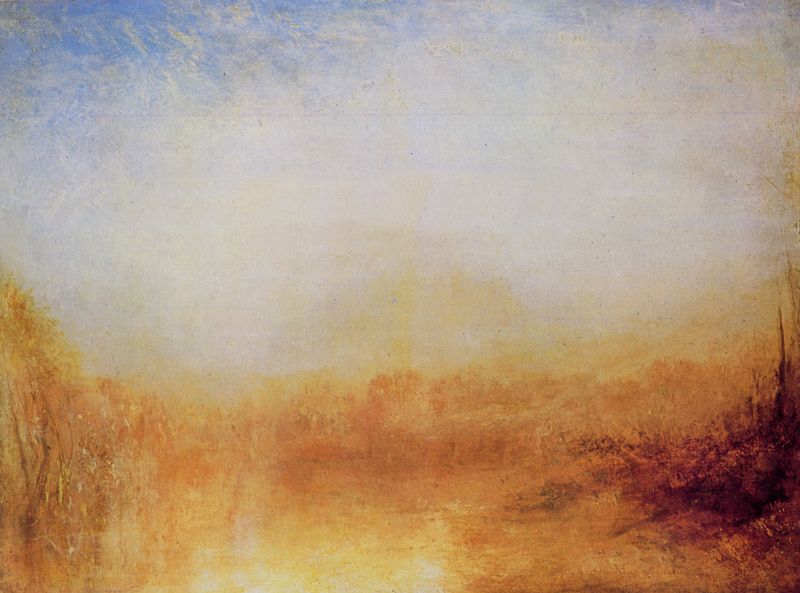
Titel: Landschaft mit Fluss und Bergen in der Ferne
Künstler: William Turner
Standort: Liverpool
Institution: Walker Art Gallery
Schlagwörter: baum, blau, blätter, dunkel, feuer, gemälde, himmel, meer, schatten, wasser, weiß, wolken, aquarell, bäume, fluss, gelb, impressionismus, landschaft, ocker, see, ufer, äste, abend, blumen, braun, grau, hell, hintergrund, licht, orange, schwarz, gras, rot, wiese, wolke, beige, malerei, niederlande, spiegel, öl, bach, dämmerung, feld, horizont, hügel, morgen, natur, schilf, spiegelung, busch, büsche, gewässer, sonne, gold, pflanze, pflanzen, england, tal, wald, hellblau, sommer, studie, acker, getreide, heiß, trocken, abstrakt, hellbraun, hitze, dunst, farbe, lila, nebel, linien, herbst, beleuchtung, strom, brand, stämme, turner, detail, reflexe, glanz, dunkelrot, spiegeln, stimmung, striche, leuchten, senke, dürr, helligkeit, diesig, strahlen, geld, gefahr, sumpf, staude, verschwommen, moor, rotbraun, reflektion, flimmern, torf, zwielicht, gestrüpp, difus, engalnd, sonnelicht, lichtverhältnisse, rost, william, wasserfläche, william turner, wolkenstudie, uferzone, vergibt, wihlem turner, wiwilliam turner, blau himmel, lichtspiegel